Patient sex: M
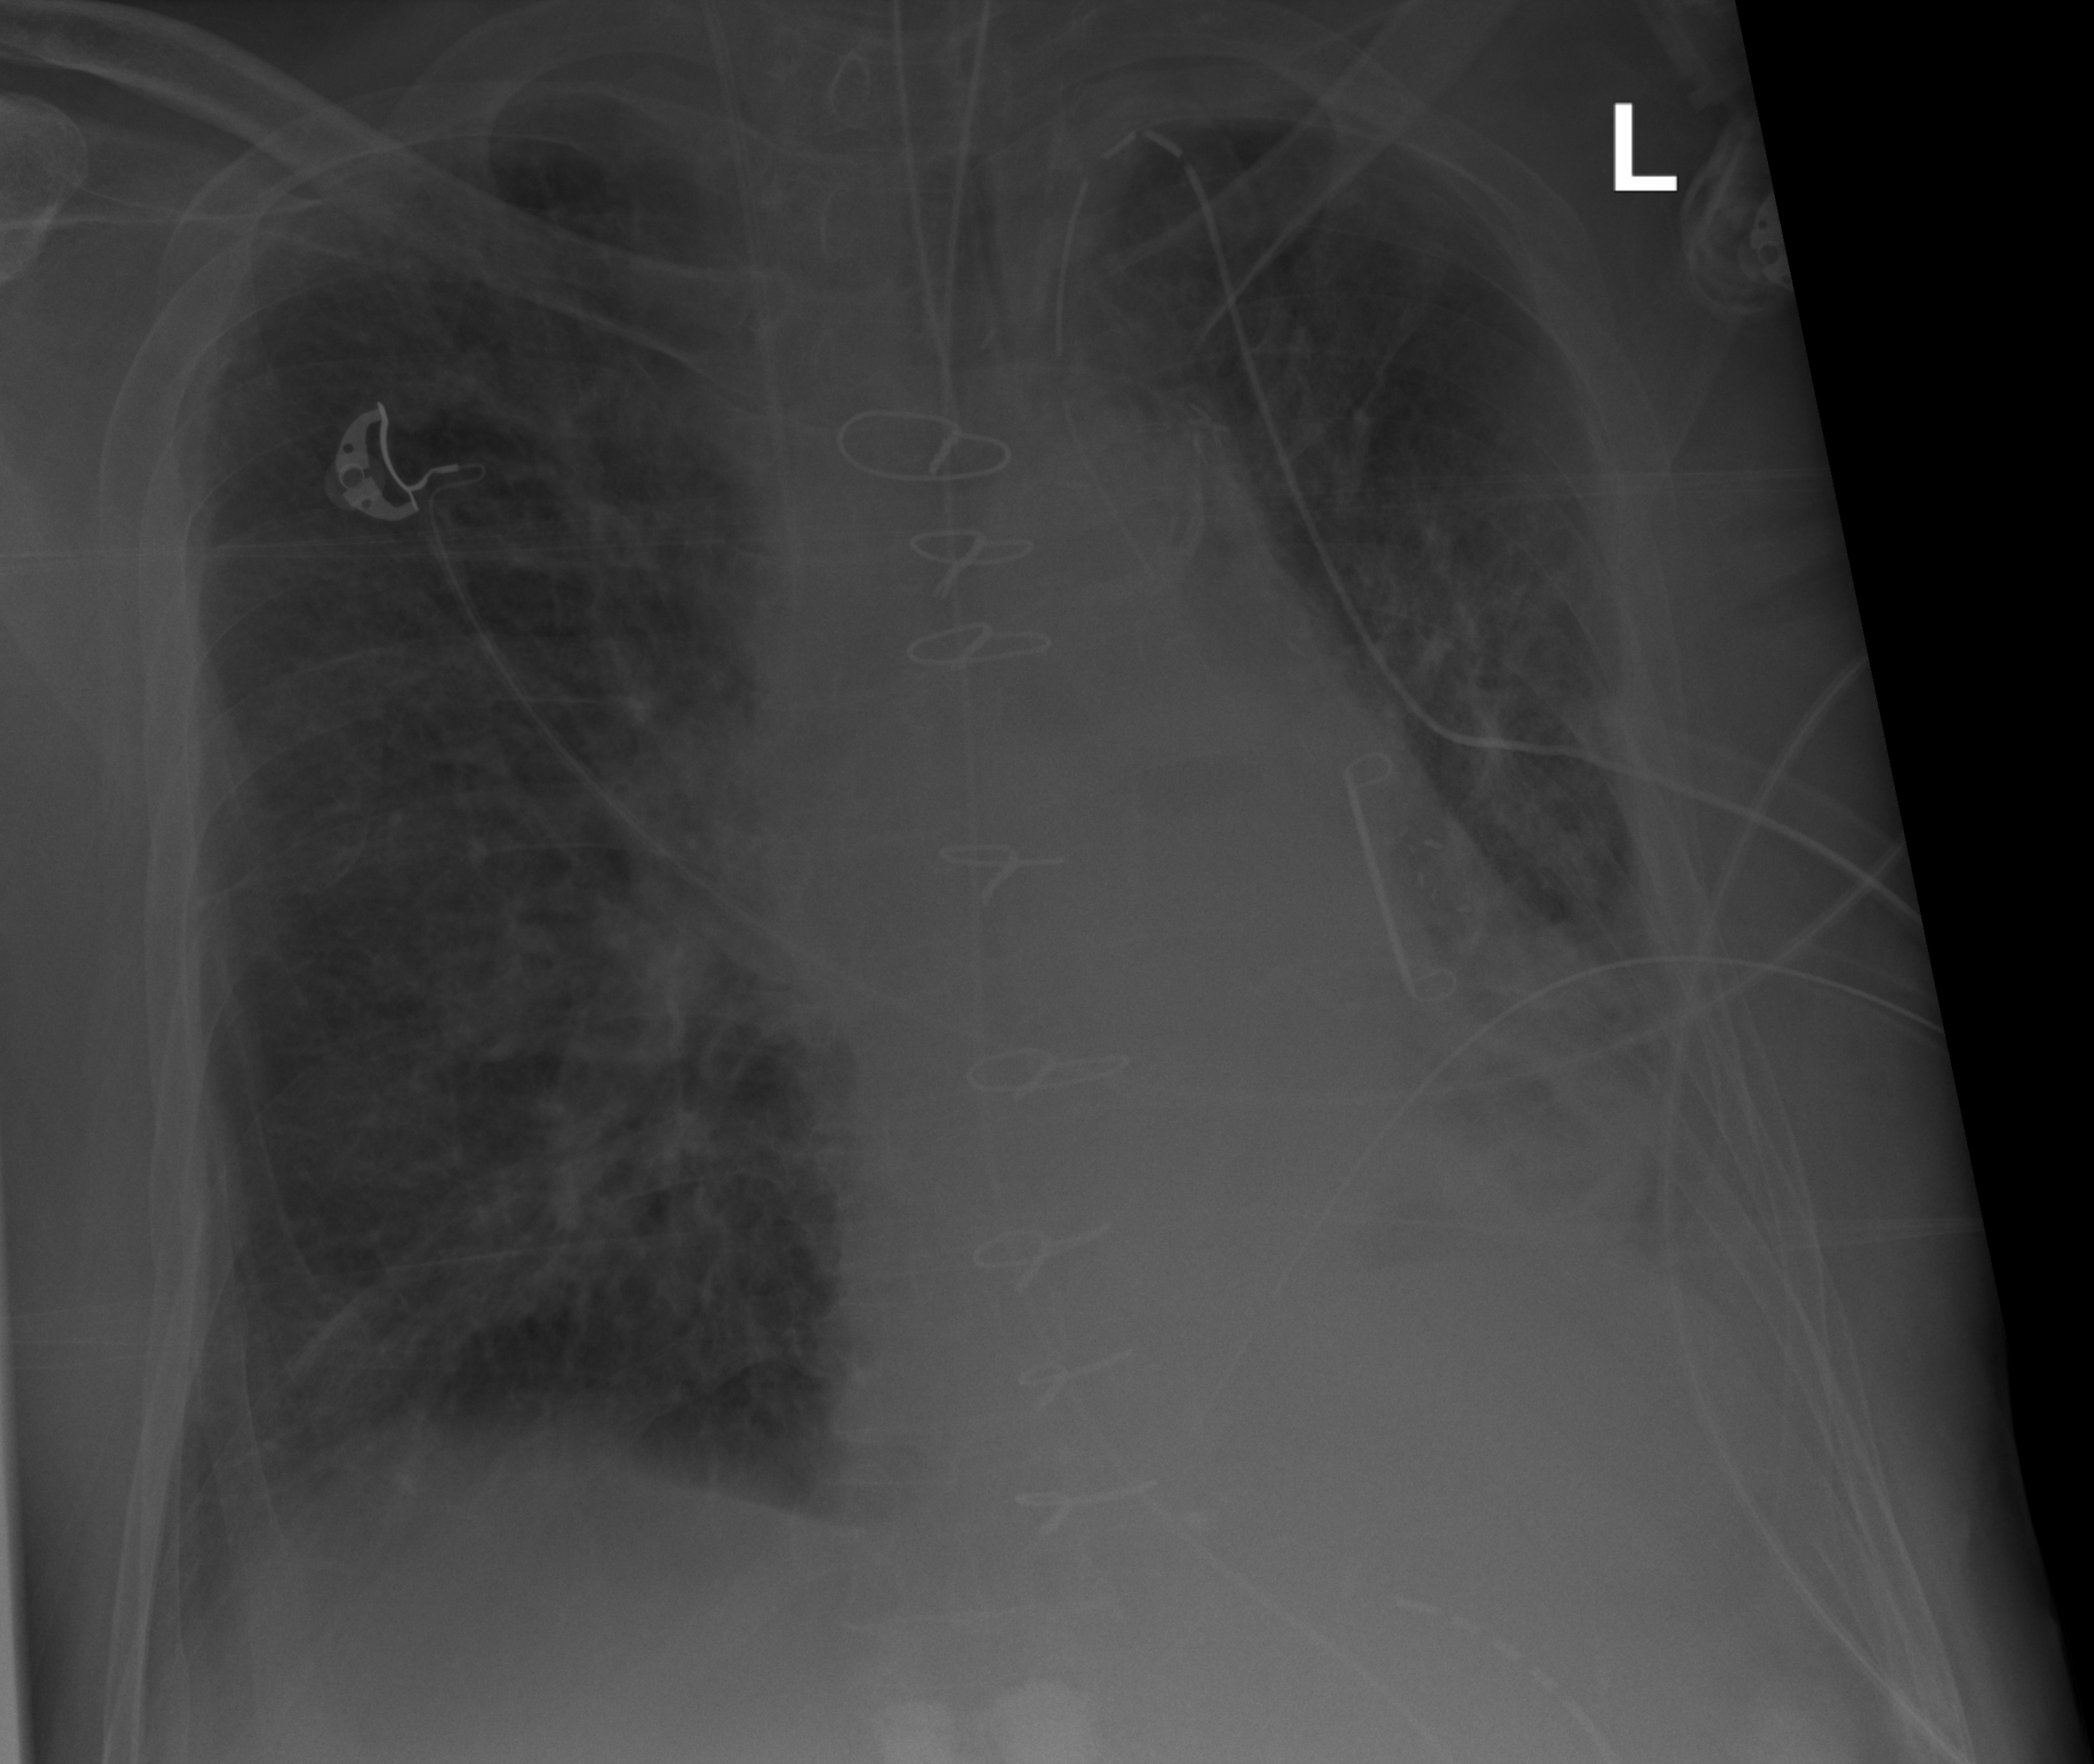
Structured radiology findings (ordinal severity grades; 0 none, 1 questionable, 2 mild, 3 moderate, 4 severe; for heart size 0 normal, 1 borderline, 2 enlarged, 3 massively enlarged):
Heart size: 1
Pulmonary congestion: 2
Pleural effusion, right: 2
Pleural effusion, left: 2
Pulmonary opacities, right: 2
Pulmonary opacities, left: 2
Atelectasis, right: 2
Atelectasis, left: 3